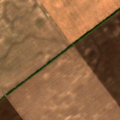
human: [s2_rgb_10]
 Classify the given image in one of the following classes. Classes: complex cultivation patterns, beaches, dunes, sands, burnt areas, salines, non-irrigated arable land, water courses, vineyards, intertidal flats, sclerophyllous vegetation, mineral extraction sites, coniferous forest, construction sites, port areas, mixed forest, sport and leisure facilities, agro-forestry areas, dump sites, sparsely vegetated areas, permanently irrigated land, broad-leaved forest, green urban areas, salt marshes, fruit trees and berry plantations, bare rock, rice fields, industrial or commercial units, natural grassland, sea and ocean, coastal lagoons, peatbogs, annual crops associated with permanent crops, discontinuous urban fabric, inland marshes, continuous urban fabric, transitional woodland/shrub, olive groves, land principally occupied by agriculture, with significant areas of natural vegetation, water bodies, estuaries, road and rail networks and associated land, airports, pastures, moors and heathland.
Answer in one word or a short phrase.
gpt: non-irrigated arable land